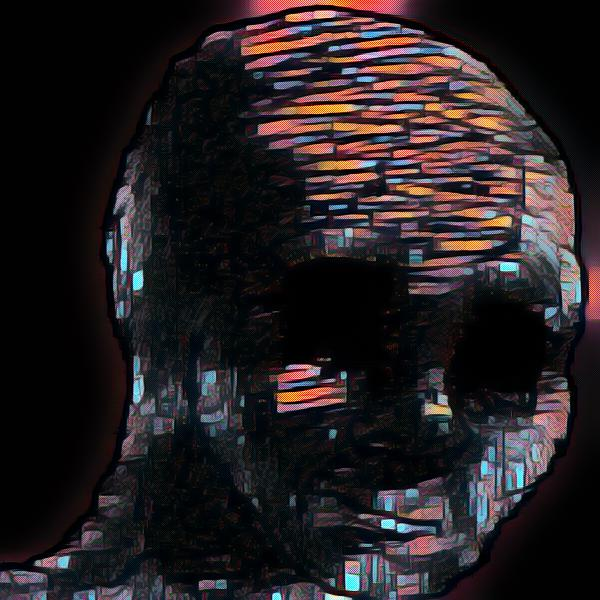
Label: 5_Wojak_with_Background